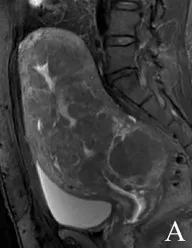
A 40-year-old patient with diffuse uterine leiomyomatosis. (A-C) Diffuse thickening of the myometrium with multiple masses showing a low signal in sagittal T2WI, mild enhancement in sagittal T1-enhanced image, and a slightly greater signal in DWI. T2WI, T2-weighted imaging; DWI, diffusion-weighted imaging.
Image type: radiology (mri)